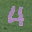
Label: 4